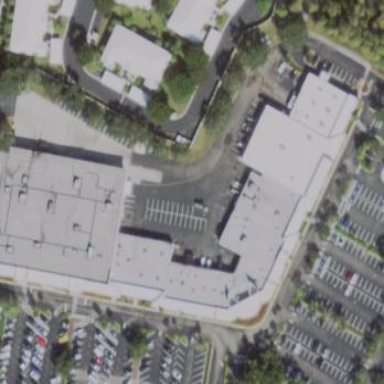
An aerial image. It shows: Fitness center building.